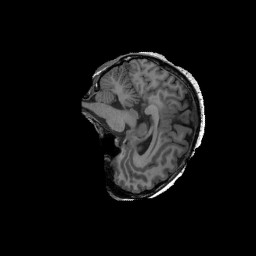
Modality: T1w
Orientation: sagittal
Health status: ill
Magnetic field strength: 3 T